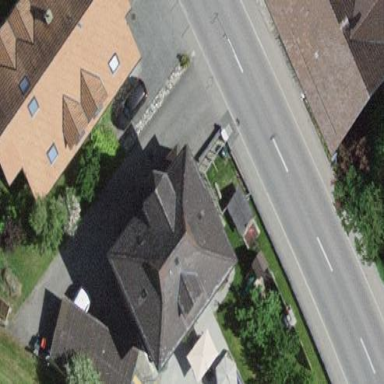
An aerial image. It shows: Residential building.